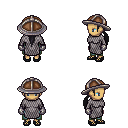
a pixel art fantasy rpg character, female body template, human, tanned skin, chain mail, teal pants, raven ponytail hairstyle, chain helm, metal gloves, ghillies, four views (front, back, left, right), 2x2 character sprite sheet, small pixel art, hard edges, no anti-aliasing